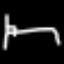
Label: bed